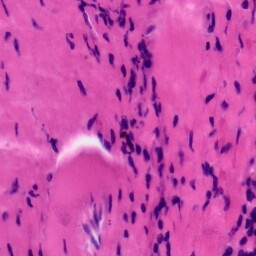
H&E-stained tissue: Tonsil